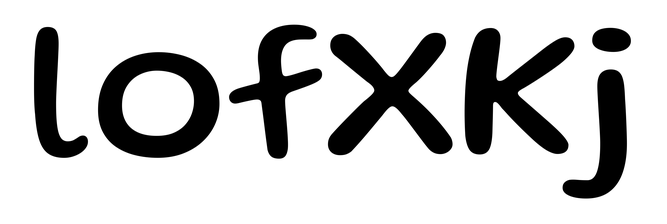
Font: Gluten_Regular